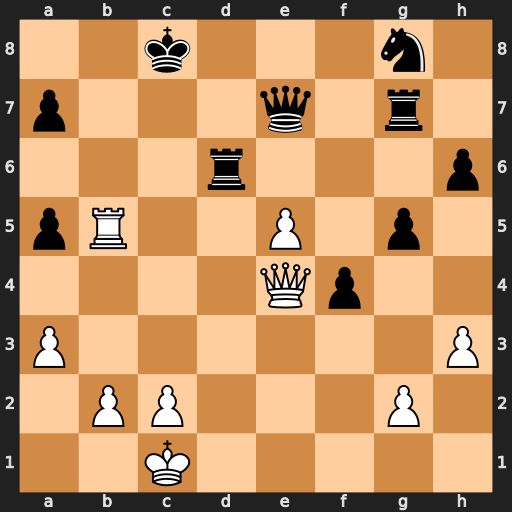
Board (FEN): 2k3n1/p3q1r1/3r3p/pR2P1p1/4Qp2/P6P/1PP3P1/2K5
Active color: w
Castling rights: -
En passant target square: -
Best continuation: Qa8+ Kd7 Rb7+ Ke6 Rxe7+